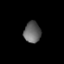
Tissue: lung
Cell type: Myeloid cells
Senescence score: 0.5482
Nuclear area (px): 347
Mean DAPI intensity: 100.729